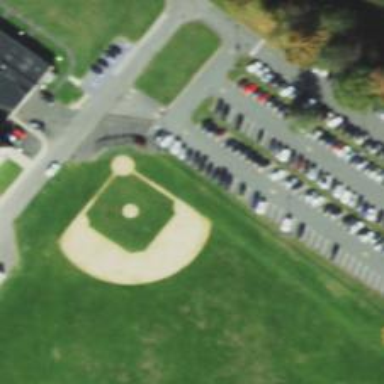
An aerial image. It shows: Baseball pitch for leisure and sports activities.